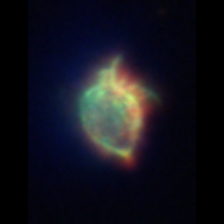
Taxon: Ciliates
Group: Other